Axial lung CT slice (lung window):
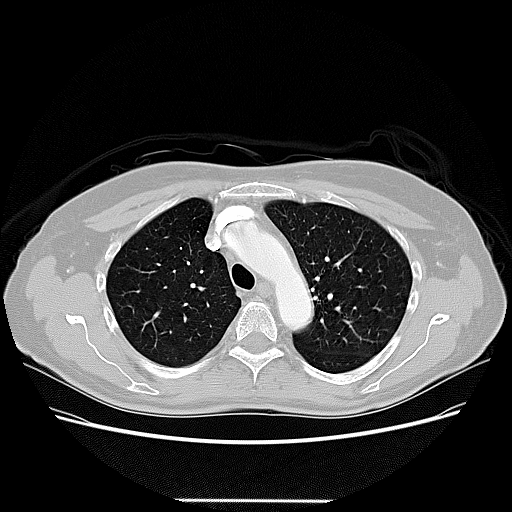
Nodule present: no